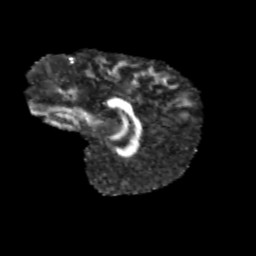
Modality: FA
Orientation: sagittal
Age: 11
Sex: male
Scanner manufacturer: siemens
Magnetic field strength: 3 T
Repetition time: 3.8 s
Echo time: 0.07 s